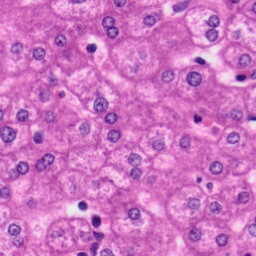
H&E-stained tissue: Liver